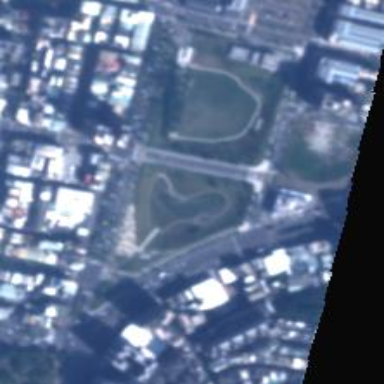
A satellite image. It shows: Park.